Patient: sex F, age 58
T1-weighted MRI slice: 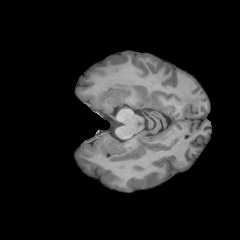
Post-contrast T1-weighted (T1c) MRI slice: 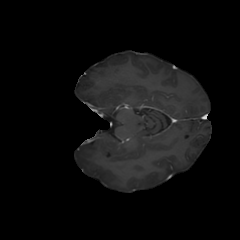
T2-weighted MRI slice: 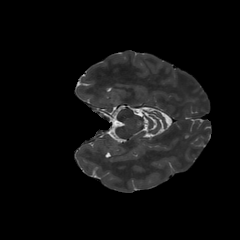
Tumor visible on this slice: no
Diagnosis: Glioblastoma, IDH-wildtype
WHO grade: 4